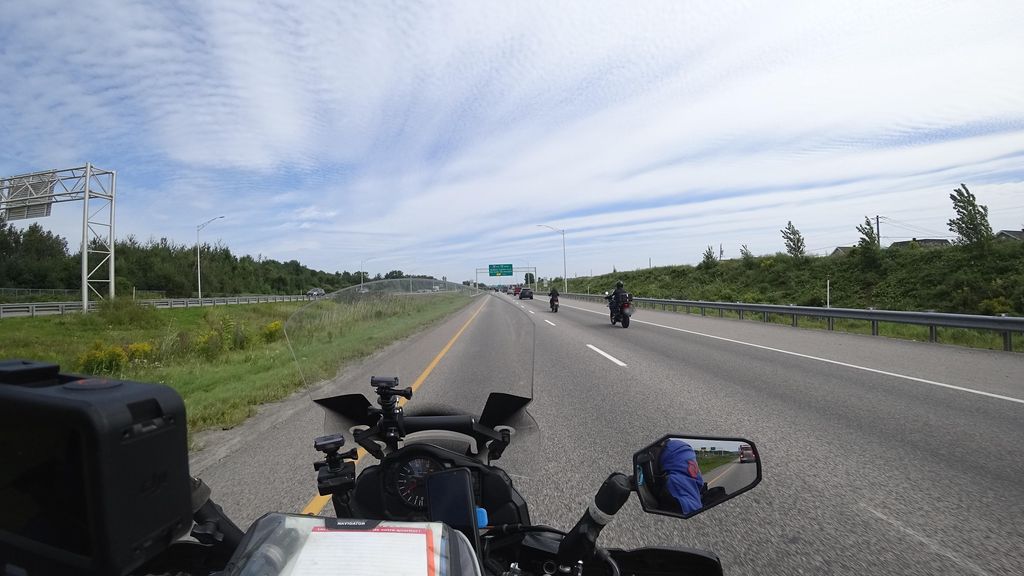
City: quebec_city